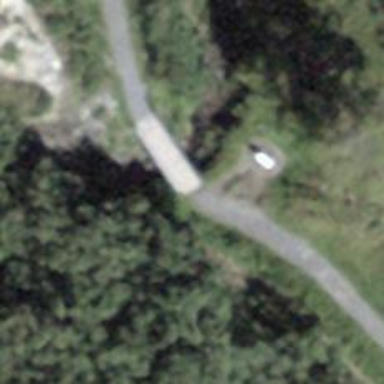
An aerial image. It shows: Path leading to bridge.